Interaction volume radius: 5 \u00c5
Interaction volume height: 15 \u00c5
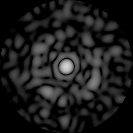
Disorder parameter: 0.8083